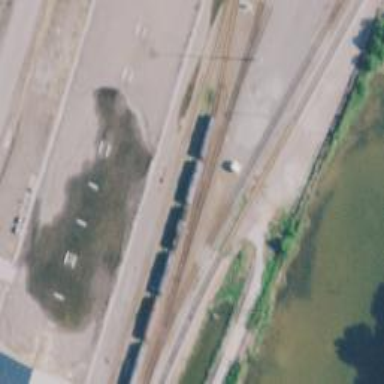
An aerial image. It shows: Railway spur service.